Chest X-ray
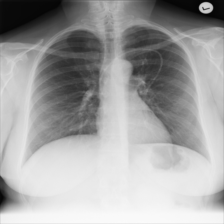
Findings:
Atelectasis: negative
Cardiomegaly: negative
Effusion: negative
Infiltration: negative
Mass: negative
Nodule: negative
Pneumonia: negative
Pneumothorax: negative
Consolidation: negative
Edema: negative
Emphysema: negative
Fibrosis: negative
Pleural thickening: negative
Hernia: negative